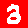
Digit: 3